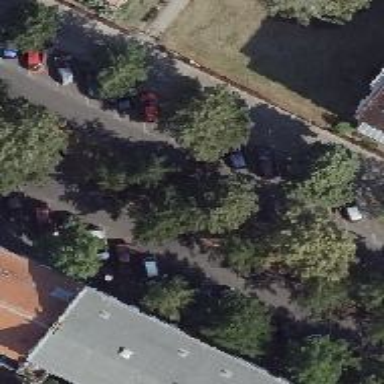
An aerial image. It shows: Avenue lined with deciduous broadleaved trees.